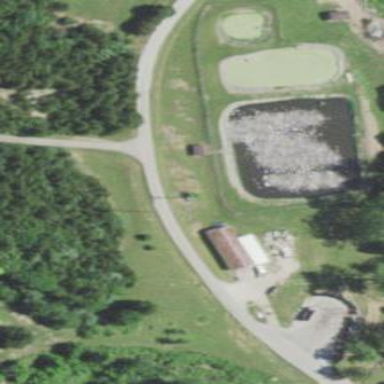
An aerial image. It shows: Wastewater plant.